Chest X-ray:
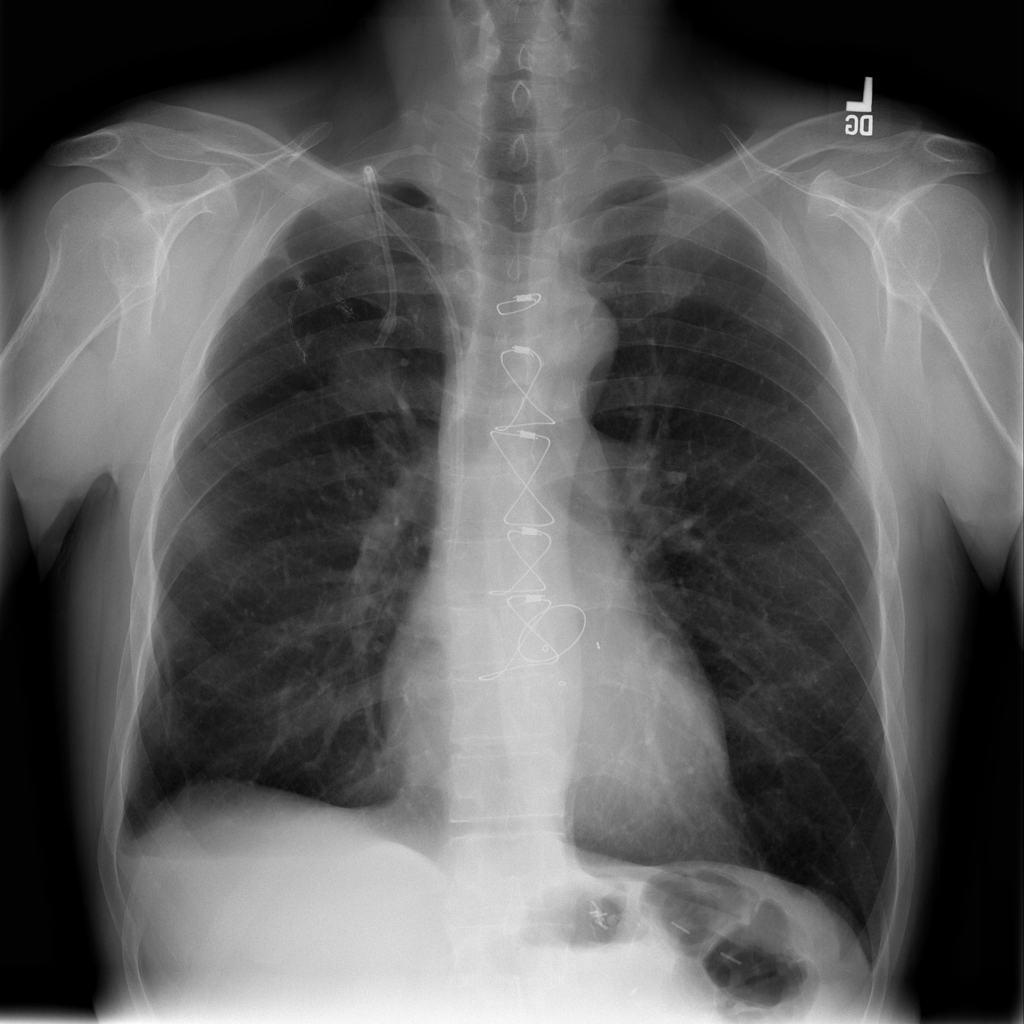
Findings: Pleural Thickening, Fibrosis
No abnormal finding: no